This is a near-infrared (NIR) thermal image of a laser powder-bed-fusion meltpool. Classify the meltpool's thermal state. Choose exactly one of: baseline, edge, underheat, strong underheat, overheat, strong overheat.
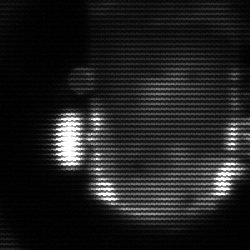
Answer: baseline